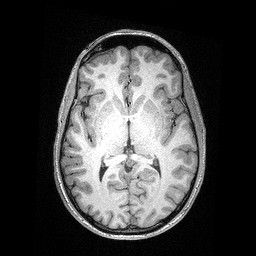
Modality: T1w
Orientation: coronal
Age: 24
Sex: male
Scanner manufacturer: siemens
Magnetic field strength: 3 T
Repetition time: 2.4 s
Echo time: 0.03 s